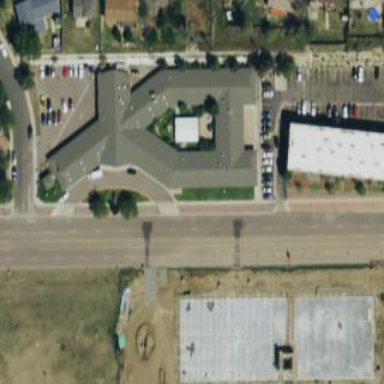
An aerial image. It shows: Nursing home.